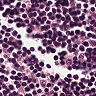
Metastatic tissue present: no